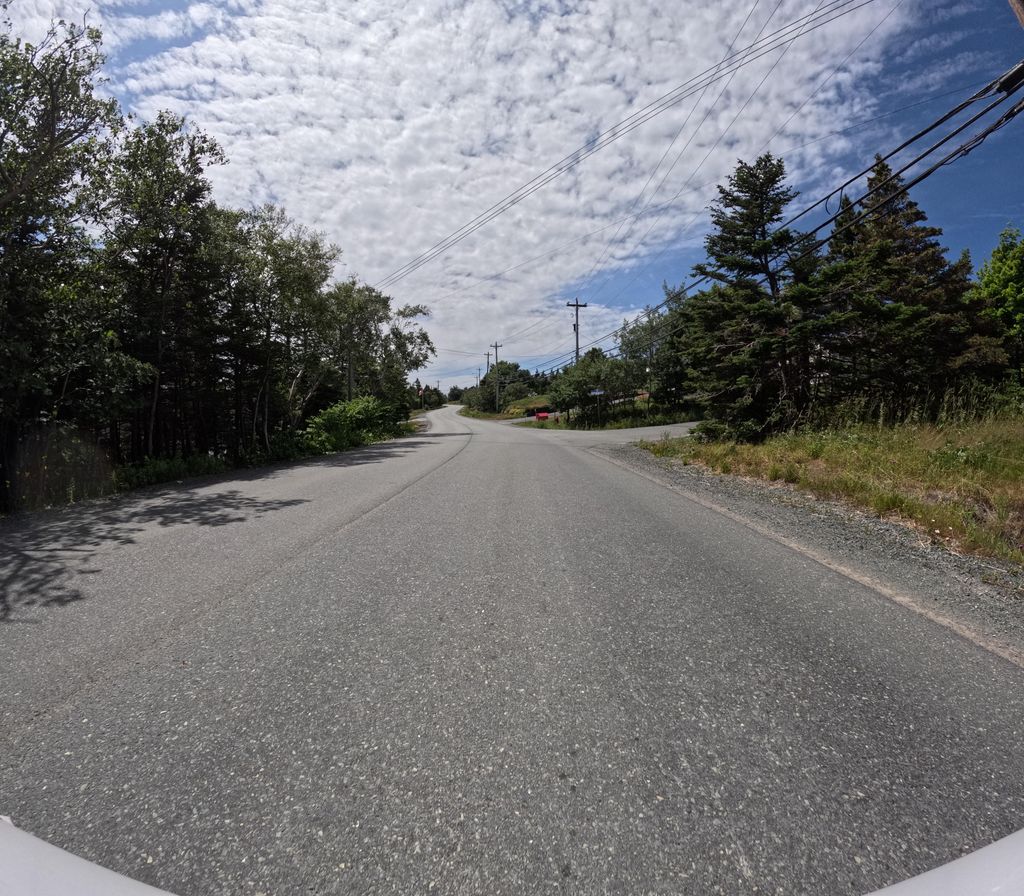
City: st_johns